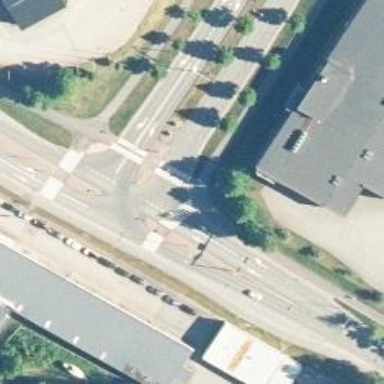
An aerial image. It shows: Secondary road with asphalt surface.